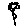
Label: flower